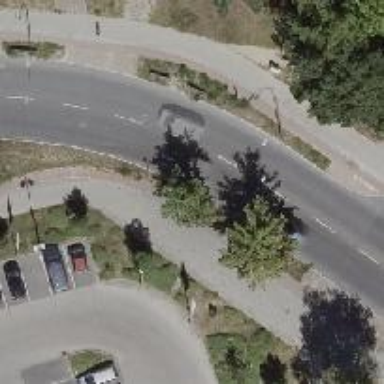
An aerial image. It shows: Sidewalk along the footway.